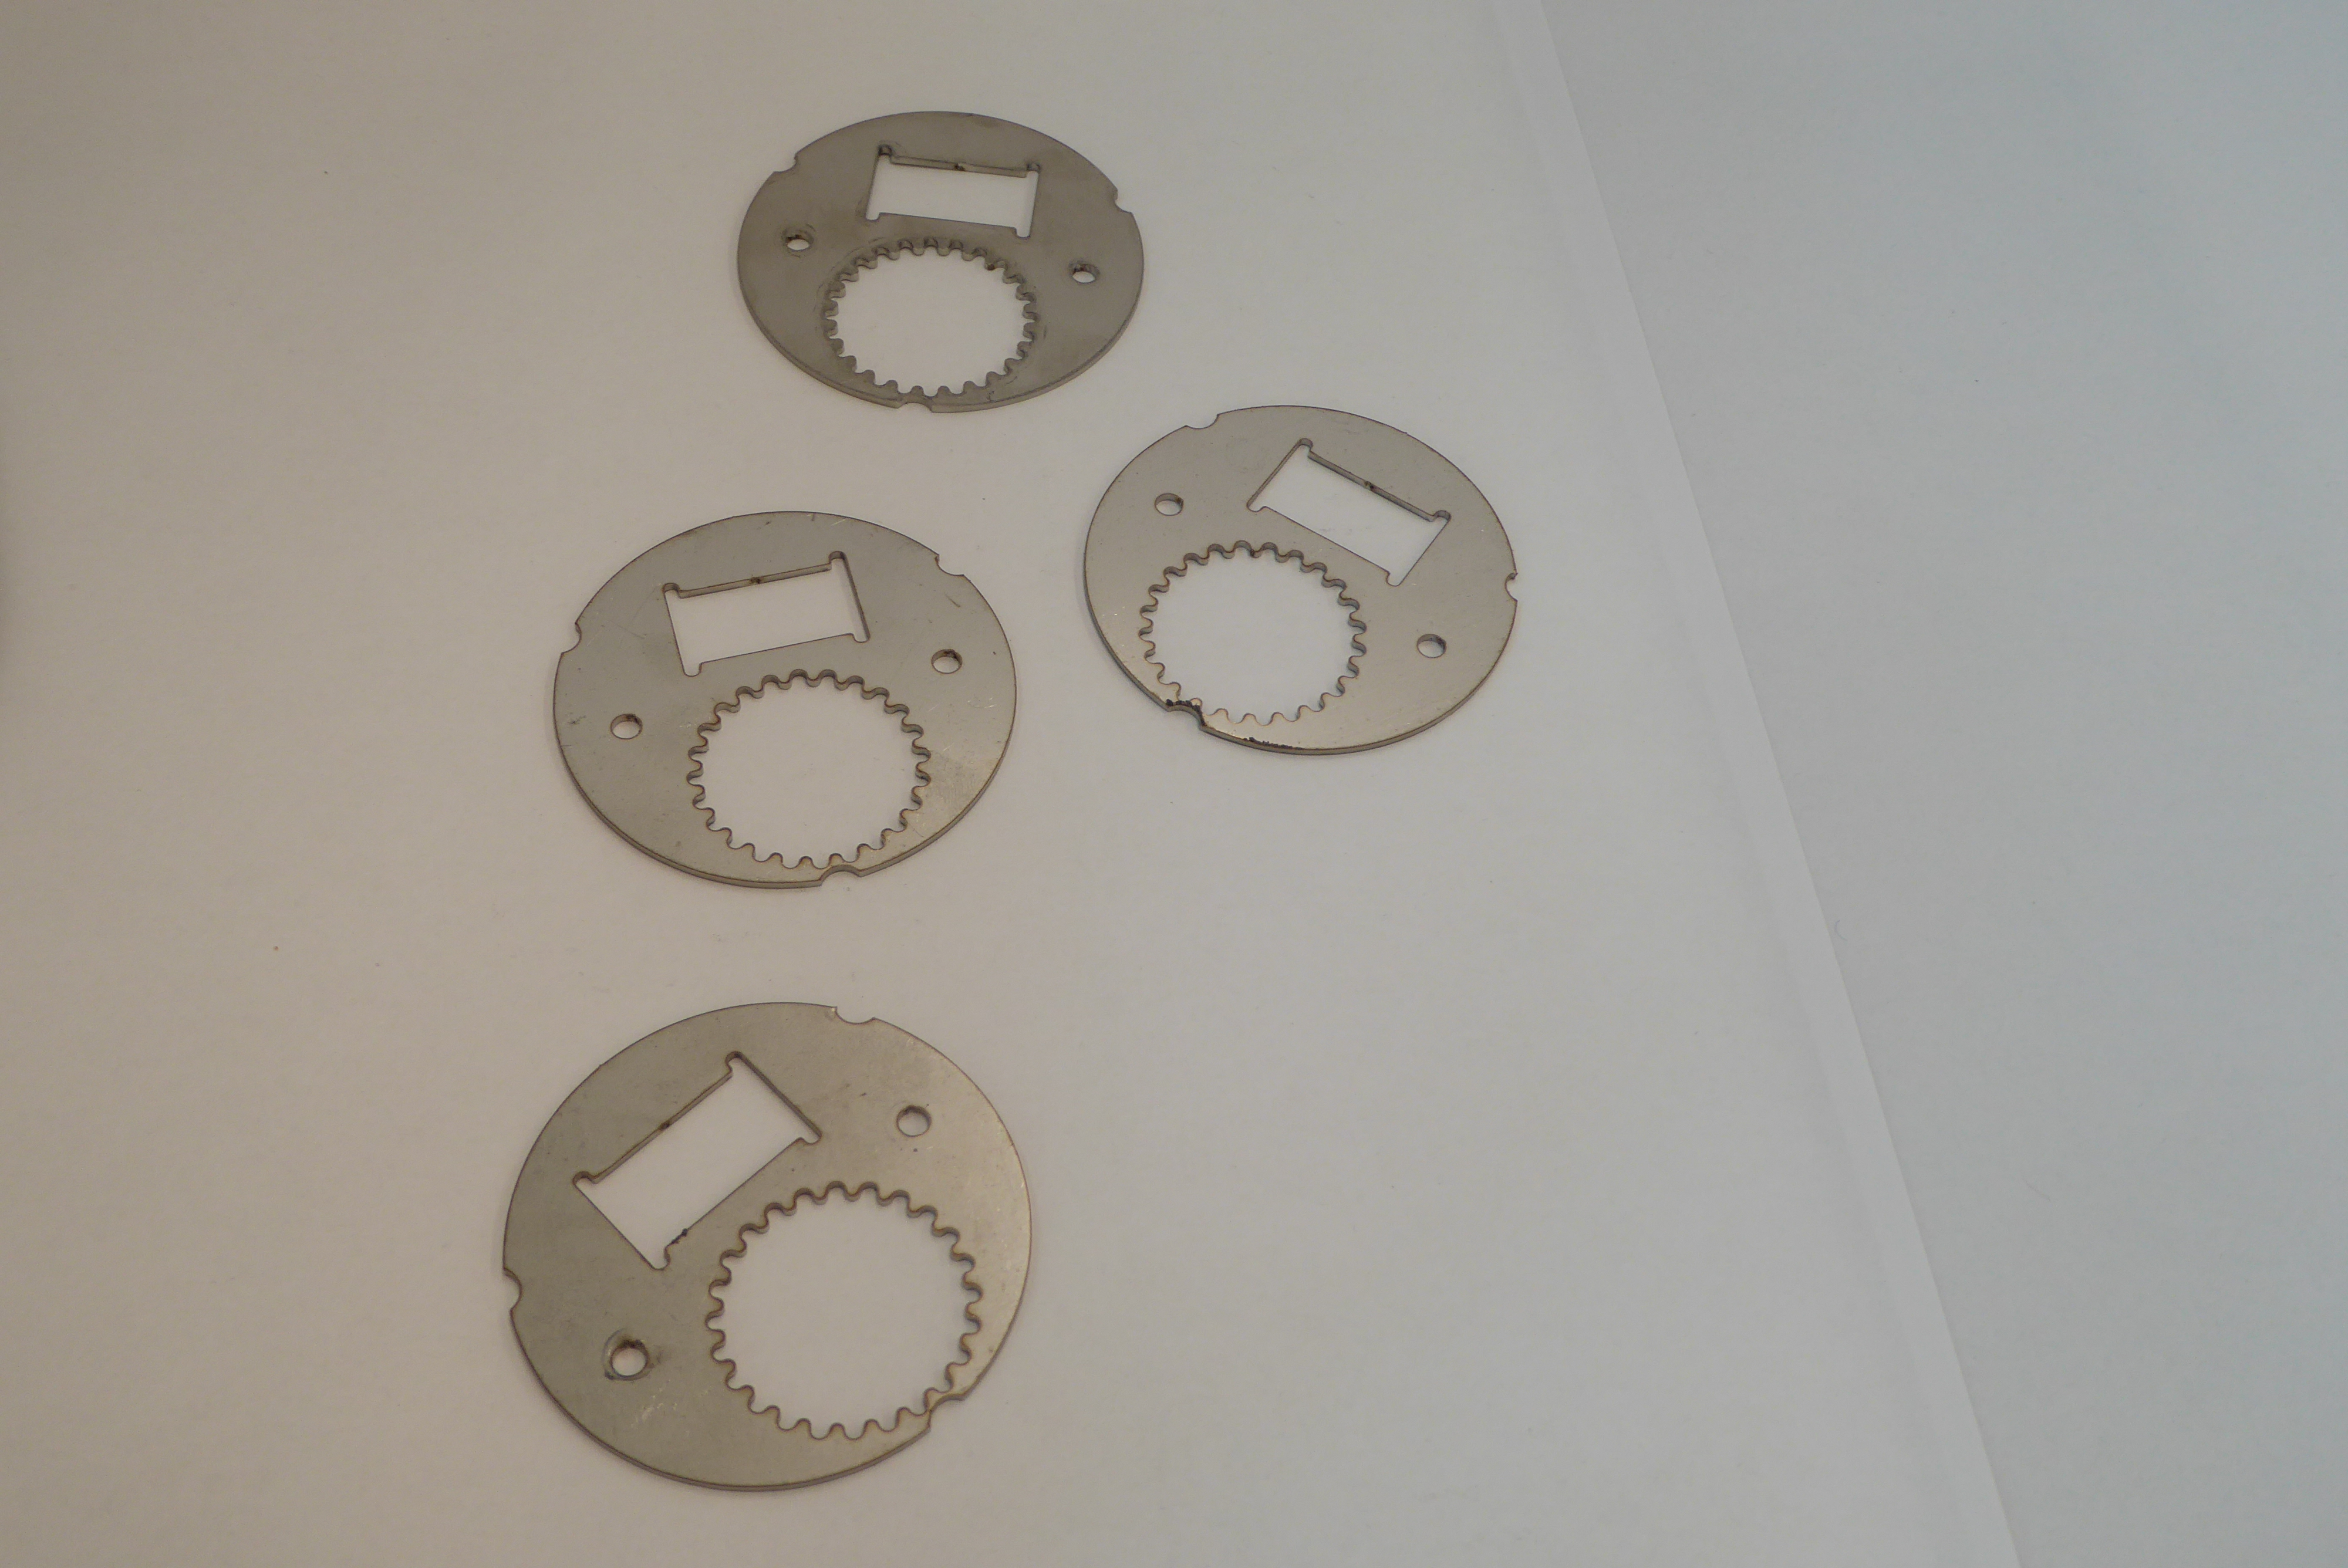
Label: Bottle Opener - Inlay